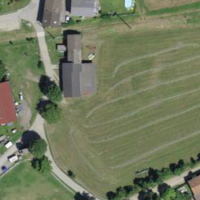
EUNIS habitat code: 52
Species observed at this site:
Euonymus europaeus